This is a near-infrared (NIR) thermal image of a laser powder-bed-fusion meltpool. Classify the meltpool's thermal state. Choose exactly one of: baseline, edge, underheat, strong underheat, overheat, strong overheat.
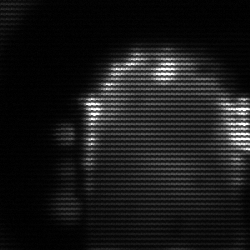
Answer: baseline